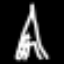
Label: The Eiffel Tower